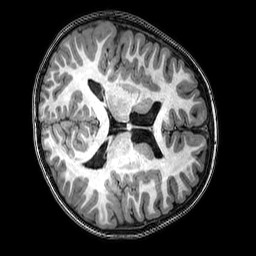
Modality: T1w
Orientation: axial
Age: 6
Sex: male
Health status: healthy